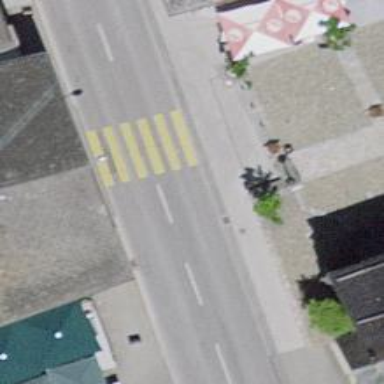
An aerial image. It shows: Marked road crossing.